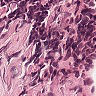
Metastatic tissue present: no